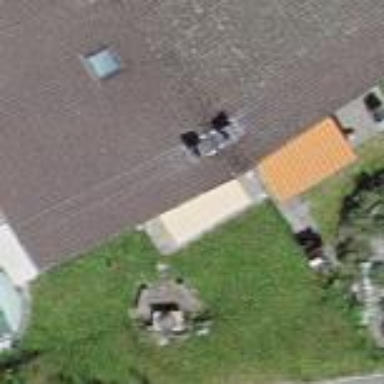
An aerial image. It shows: Residential building.